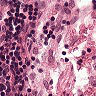
Metastatic tissue present: no